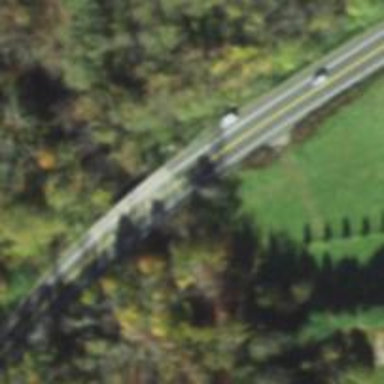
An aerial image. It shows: Primary highway bridge with asphalt surface.